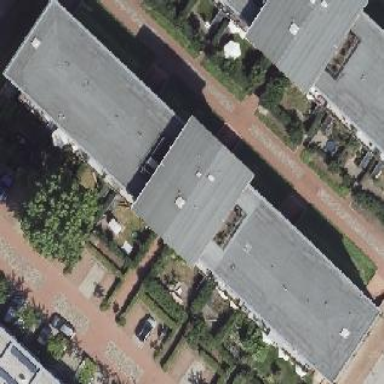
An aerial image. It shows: Gabled roof apartments building.